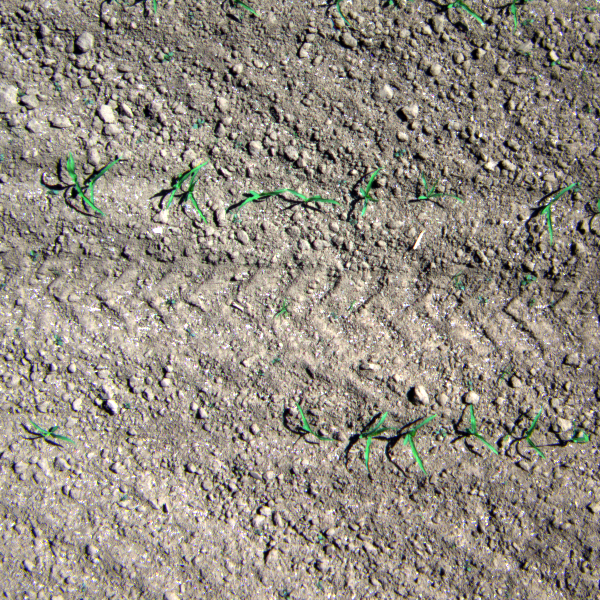
Acquisition date: 2023-05-30
Tile: 0880
Annotated plant instances:
label: maize
label: maize
label: amaranth
label: maize
label: maize
label: amaranth
label: barnyard_grass
label: amaranth
label: amaranth
label: amaranth
label: amaranth
label: amaranth
label: amaranth
label: weed_other
label: amaranth
label: maize
label: amaranth
label: amaranth
label: weed_other
label: weed_other
label: weed_other
label: weed_other
label: amaranth
label: amaranth
label: amaranth
label: amaranth
label: amaranth
label: amaranth
label: weed_other
label: amaranth
label: amaranth
label: amaranth
label: weed_other
label: amaranth
label: weed_other
label: barnyard_grass
label: maize
label: weed_other
label: amaranth
label: amaranth
label: weed_other
label: weed_other
label: amaranth
label: amaranth
label: amaranth
label: amaranth
label: amaranth
label: amaranth
label: amaranth
label: amaranth
label: amaranth
label: weed_other
label: weed_other
label: weed_other
label: maize
label: amaranth
label: maize
label: weed_other
label: maize
label: weed_other
label: maize
label: maize
label: amaranth
label: weed_other
label: amaranth
label: amaranth
label: amaranth
label: amaranth
label: maize
label: maize
label: maize
label: amaranth
label: maize
label: maize
label: amaranth
label: weed_other
label: maize
label: maize
label: maize
label: maize
label: amaranth
label: weed_other
label: maize
label: weed_other
label: weed_other
label: barnyard_grass